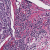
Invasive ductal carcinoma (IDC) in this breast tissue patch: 0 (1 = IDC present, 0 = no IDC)